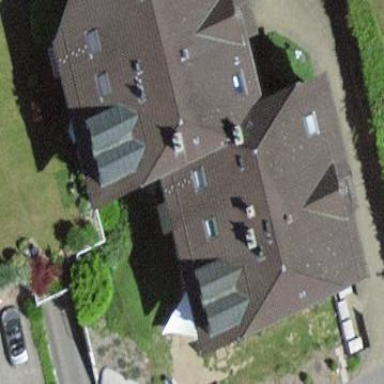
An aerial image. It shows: Gabled-roof building with apartments. The roof is covered with roof tiles.